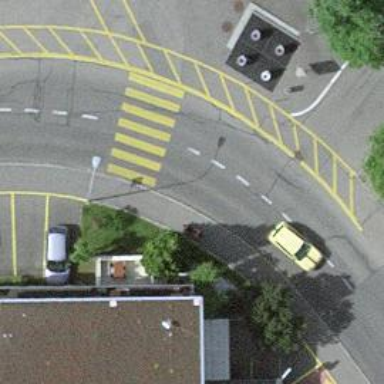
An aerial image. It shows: Marked road crossing.